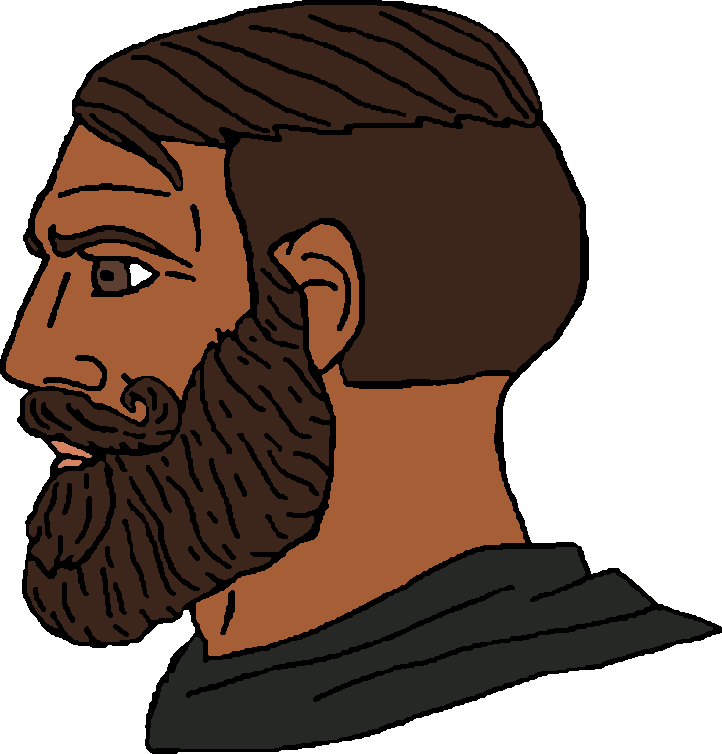
Label: 4_Yes_Chad